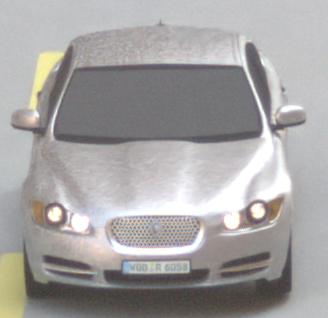
Make: Jaguar
Model: XF 3.0 V6
Detailed model: XF (X250) Limousine
Model produced from: 2010/02
Model produced until: 2010/10
Doors: 4
Color: white
Road condition: dry road
Daytime: morning or afternoon
Contrast: medium contrast